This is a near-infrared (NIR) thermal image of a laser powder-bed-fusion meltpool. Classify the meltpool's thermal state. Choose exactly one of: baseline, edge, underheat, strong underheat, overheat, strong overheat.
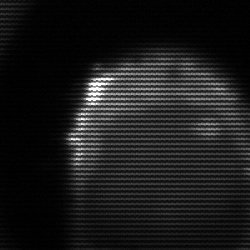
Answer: edge